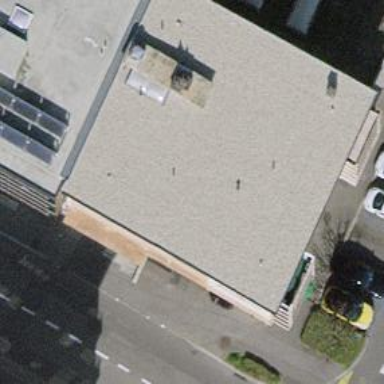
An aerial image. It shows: Car repair shop.